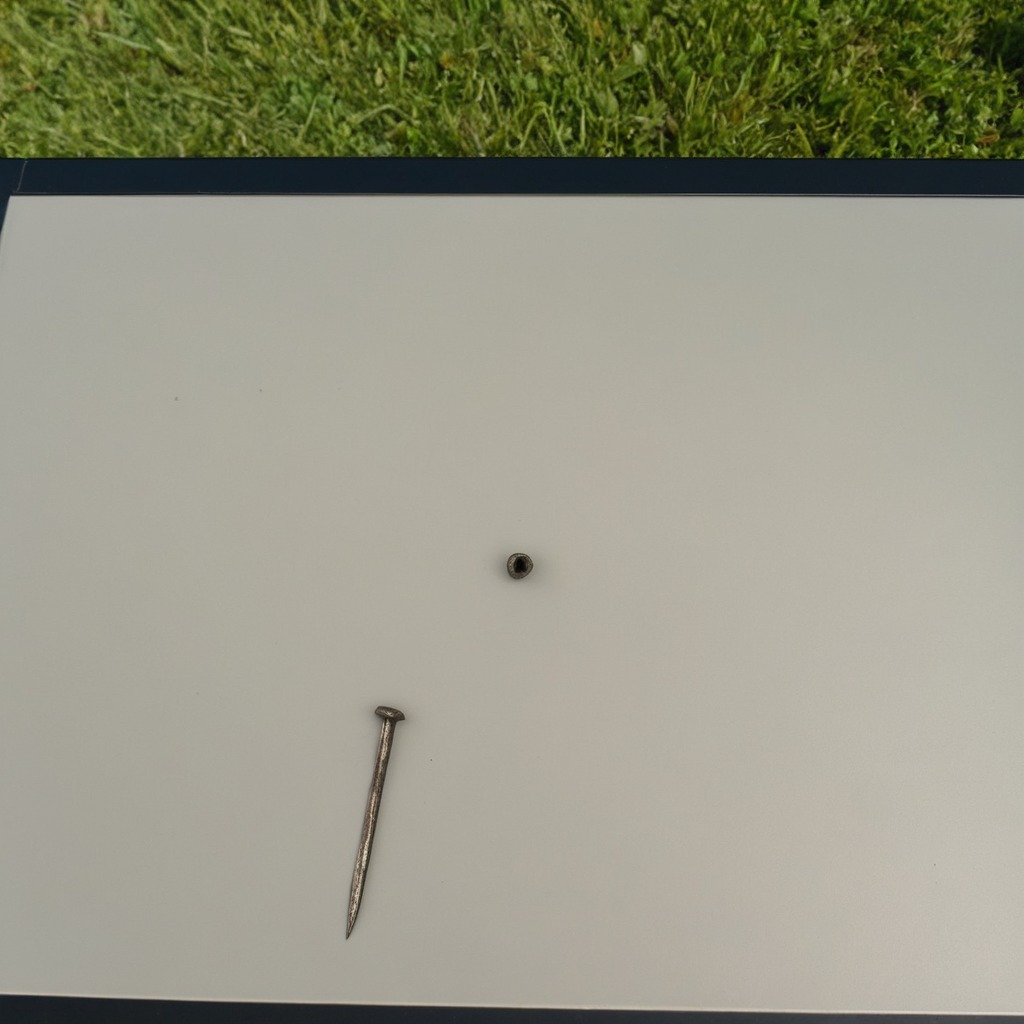
An iron nail is lying on the table.